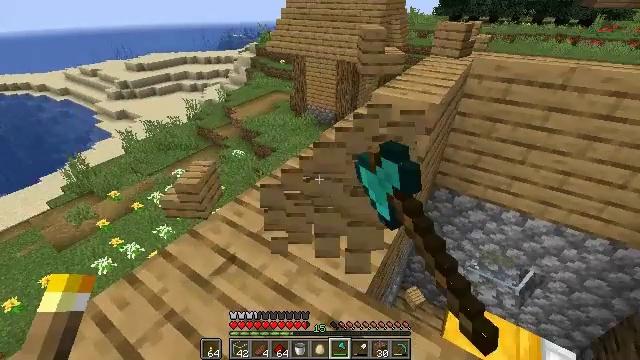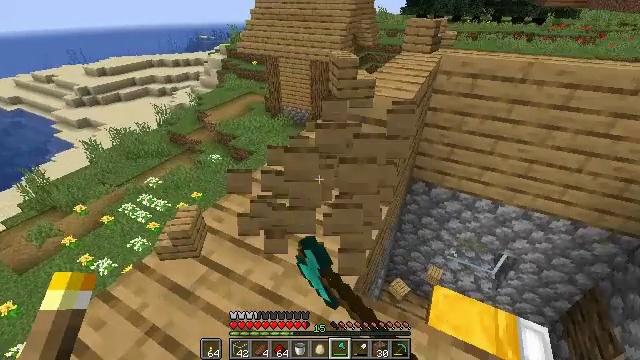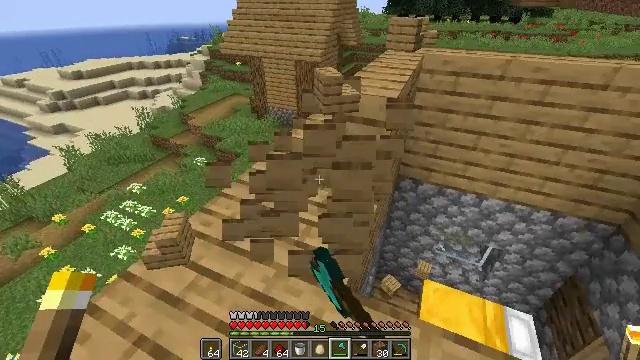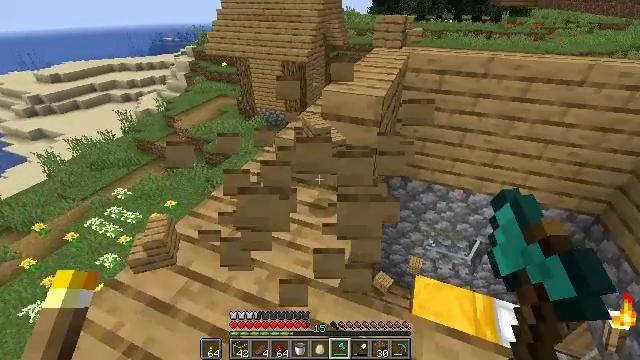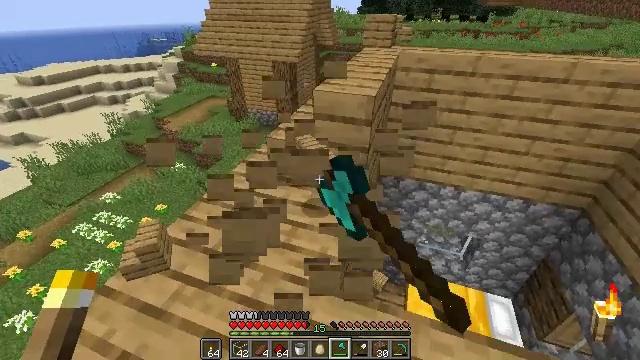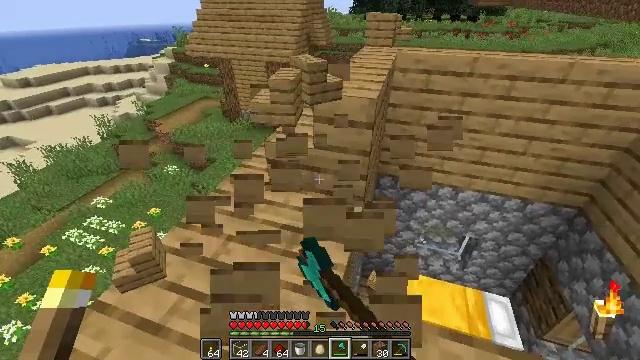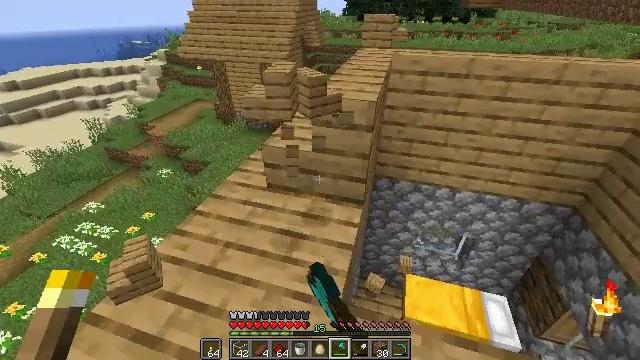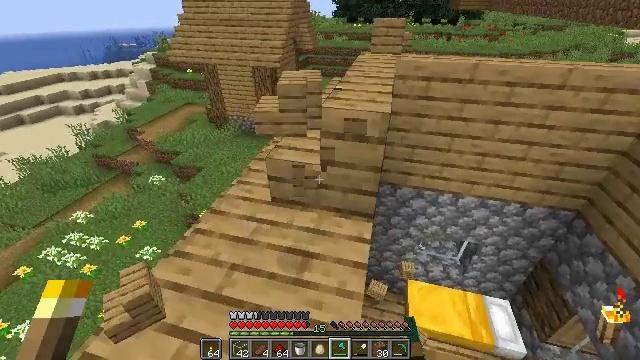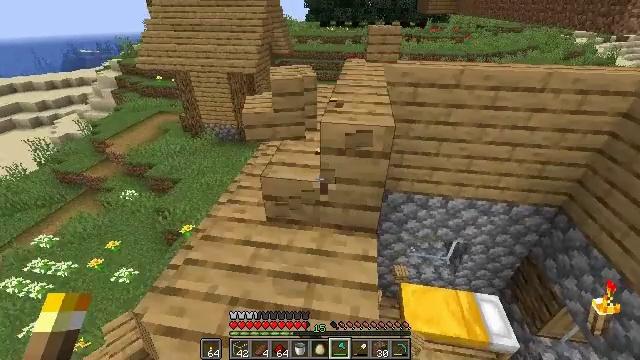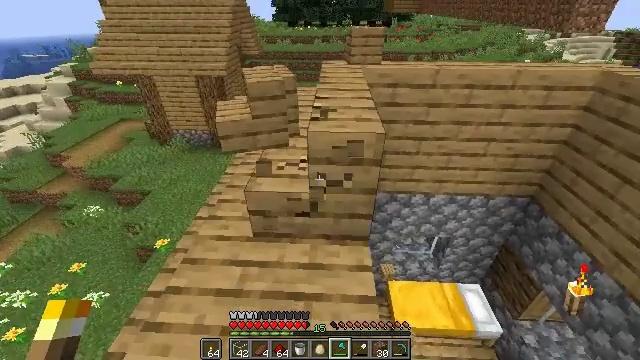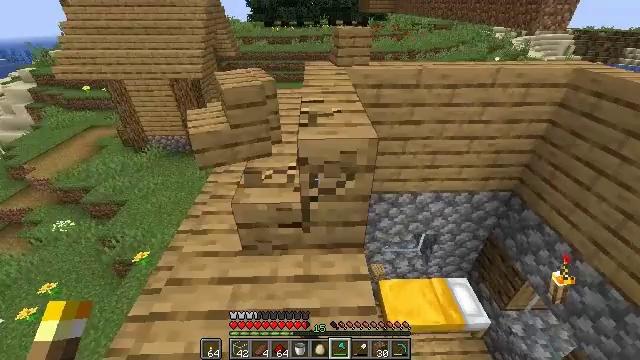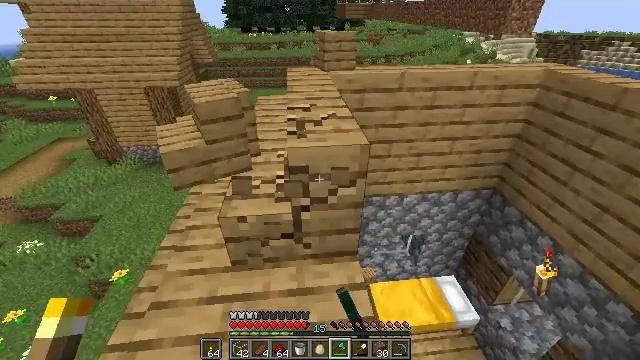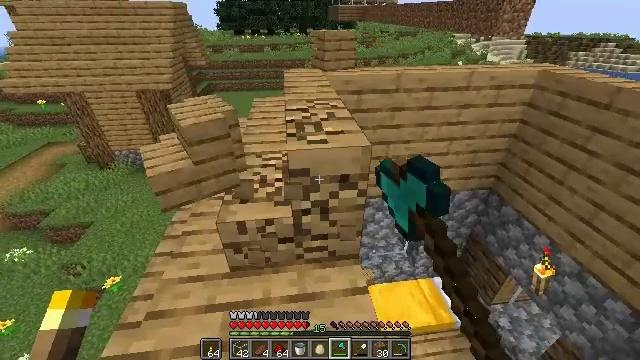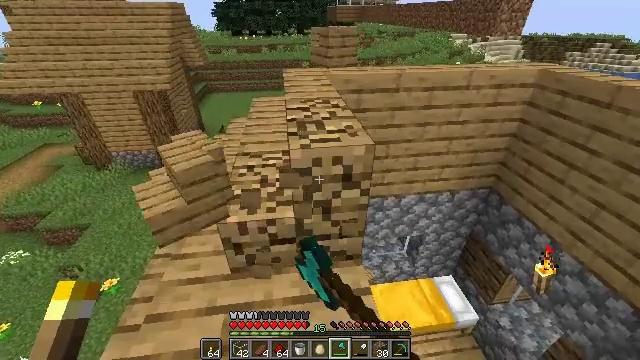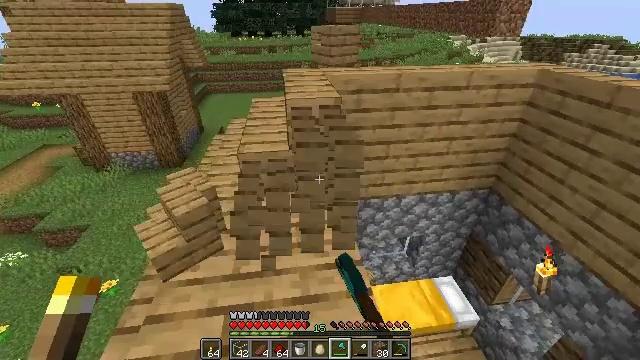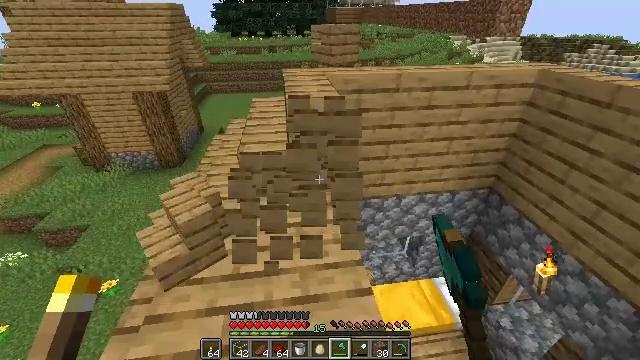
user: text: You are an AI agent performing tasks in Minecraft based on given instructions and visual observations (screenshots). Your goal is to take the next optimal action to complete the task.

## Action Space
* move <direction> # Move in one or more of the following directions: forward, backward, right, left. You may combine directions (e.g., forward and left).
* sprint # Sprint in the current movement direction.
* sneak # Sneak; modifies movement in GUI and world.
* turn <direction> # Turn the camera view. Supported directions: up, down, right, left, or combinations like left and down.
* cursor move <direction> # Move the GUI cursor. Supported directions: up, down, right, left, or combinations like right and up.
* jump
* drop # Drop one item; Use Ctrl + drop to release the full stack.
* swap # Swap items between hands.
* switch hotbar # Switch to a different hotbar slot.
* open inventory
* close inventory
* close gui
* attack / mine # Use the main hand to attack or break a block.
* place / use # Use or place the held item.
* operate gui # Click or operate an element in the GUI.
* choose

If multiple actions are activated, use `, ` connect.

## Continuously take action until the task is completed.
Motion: motion action
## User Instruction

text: Attack the oak stairs to recycle them.
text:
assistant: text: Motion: turn right, attack / mine
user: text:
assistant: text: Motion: turn right, attack / mine
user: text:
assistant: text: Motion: turn right, attack / mine
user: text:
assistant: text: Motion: turn right, attack / mine
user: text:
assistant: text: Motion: move forward and move left, turn right, attack / mine
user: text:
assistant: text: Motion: move forward and move left, turn right, attack / mine
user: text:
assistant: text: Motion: move forward and move left, turn right, attack / mine
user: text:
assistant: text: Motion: move forward and move left, turn right, attack / mine
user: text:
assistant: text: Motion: move forward, turn right, attack / mine
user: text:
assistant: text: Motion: turn right, attack / mine
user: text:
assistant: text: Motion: turn right, attack / mine
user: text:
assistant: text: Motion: turn right, attack / mine
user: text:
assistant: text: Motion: attack / mine
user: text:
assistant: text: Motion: attack / mine
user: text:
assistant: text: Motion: attack / mine
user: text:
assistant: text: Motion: move forward, attack / mine
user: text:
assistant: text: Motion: move forward and move left, attack / mine
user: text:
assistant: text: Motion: move forward and move left, attack / mine
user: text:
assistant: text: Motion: move forward and move left, attack / mine
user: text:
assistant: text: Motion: move forward and move left, attack / mine
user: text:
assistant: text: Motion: attack / mine
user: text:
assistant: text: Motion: attack / mine
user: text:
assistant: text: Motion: turn right, attack / mine
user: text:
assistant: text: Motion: turn right, attack / mine
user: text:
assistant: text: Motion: turn right, attack / mine
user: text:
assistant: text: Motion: turn right, attack / mine
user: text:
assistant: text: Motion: turn right, attack / mine
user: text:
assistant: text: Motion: move forward, attack / mine
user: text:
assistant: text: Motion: move forward, attack / mine
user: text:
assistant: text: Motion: move forward and move left, attack / mine